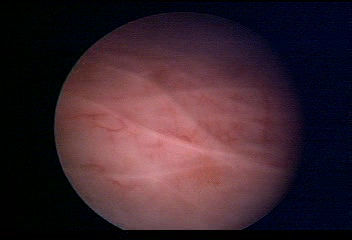
Modality: WLC
Class: Normal mucosa
Bladder cancer association: No